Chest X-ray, AP view. Patient: 20 years old, sex M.
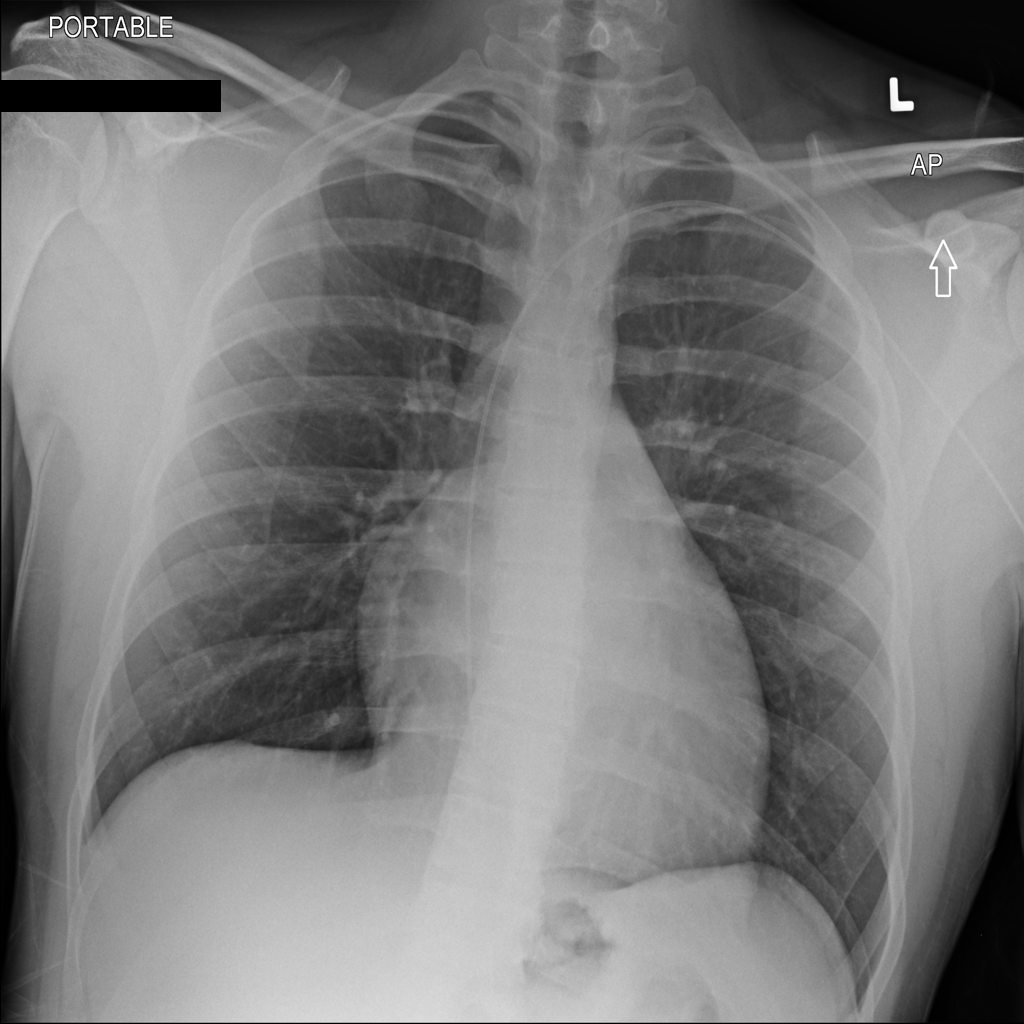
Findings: No Finding